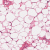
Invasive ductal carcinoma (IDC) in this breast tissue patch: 0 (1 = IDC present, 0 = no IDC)